Question: Sometimes i stumble aganist this werid vim error in command mode, I am pretty sure that is caused by some of my new and werid vimrc customization..

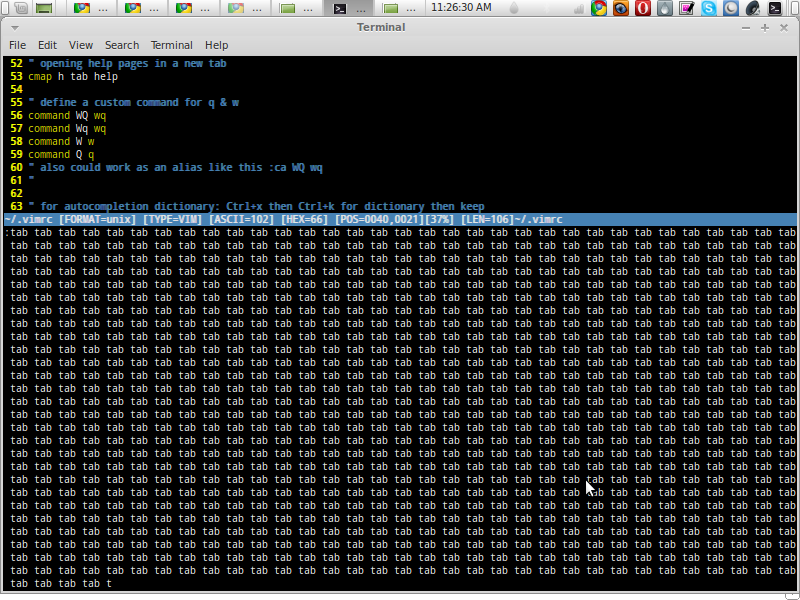
Answer: 'cmap' is tricky: 'h' will insert 'tab' (with a space) then the following 'h' (in 'help') will be expanded to 'tab' then 'h' will be expanded to...
This is a basic recursion problem.
I suggest you use a normal mode mapping instead.